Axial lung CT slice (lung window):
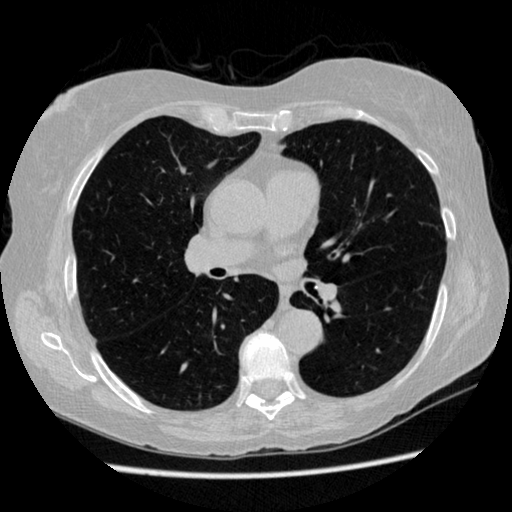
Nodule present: no